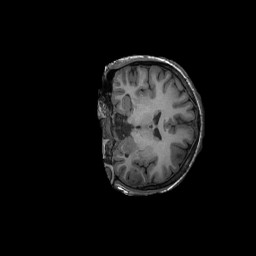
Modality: T1w
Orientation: coronal
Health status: ill
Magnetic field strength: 3 T